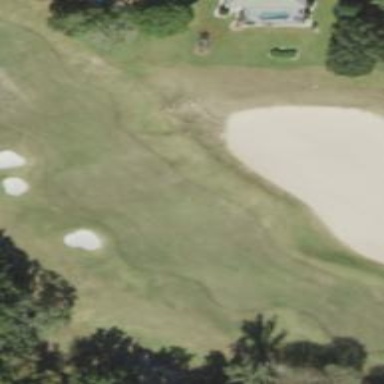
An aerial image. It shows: Golf hole.